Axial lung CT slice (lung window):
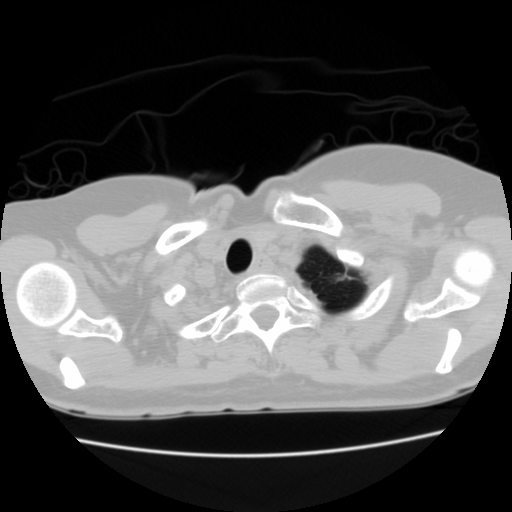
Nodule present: no